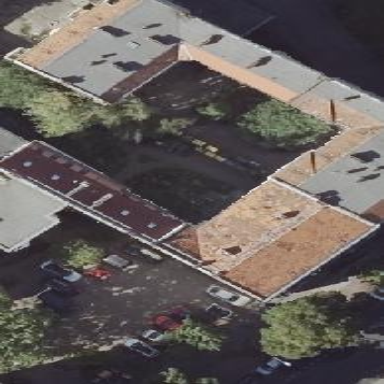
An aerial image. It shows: Building with skillion roof style. It includes parts.